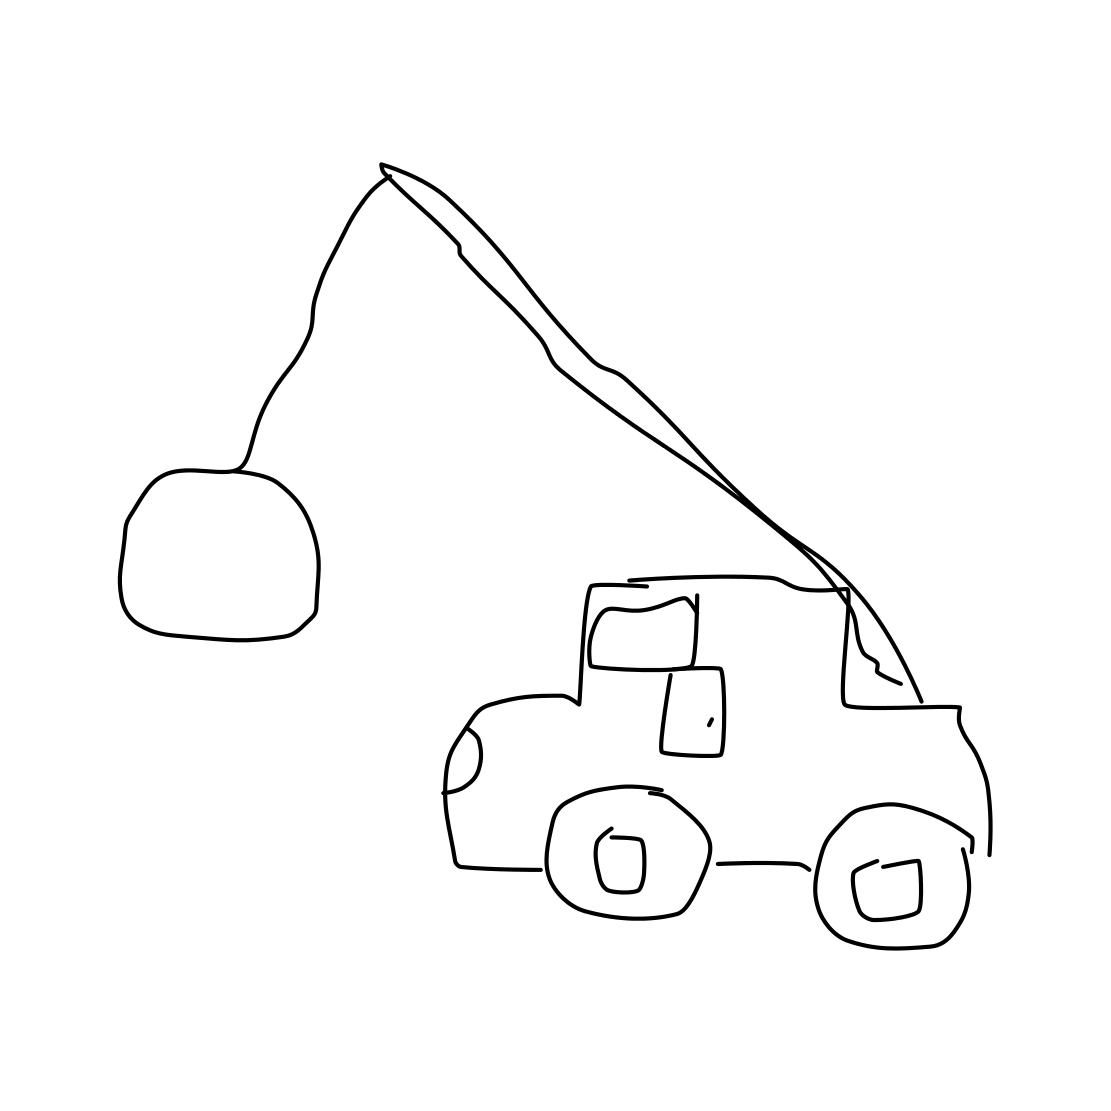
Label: bulldozer